Field crop: maize
Growth stage: 1
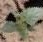
Species: datura